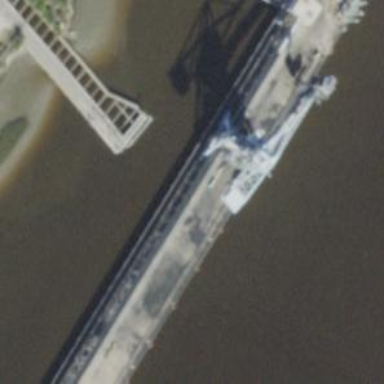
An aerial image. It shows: Man-made pier.